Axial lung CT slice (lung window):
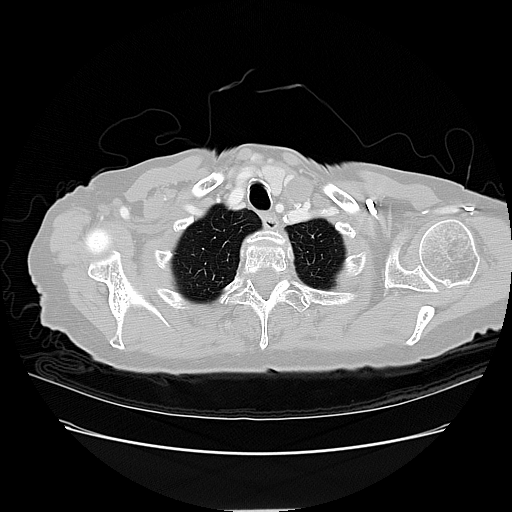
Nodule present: no